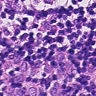
Metastatic tissue present: yes